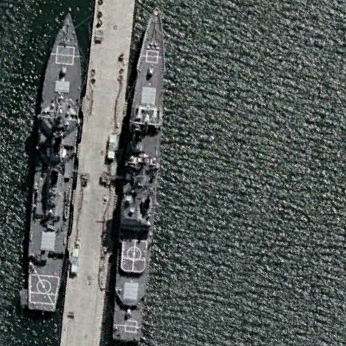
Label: cruiser